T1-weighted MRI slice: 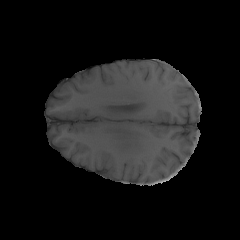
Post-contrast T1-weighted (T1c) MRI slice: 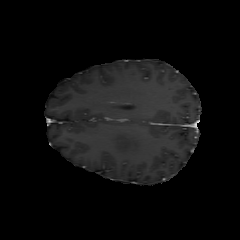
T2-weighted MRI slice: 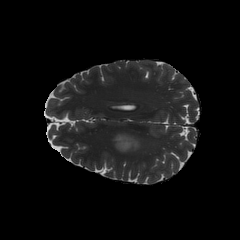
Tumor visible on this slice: yes